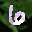
Label: 6